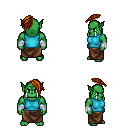
a pixel art fantasy rpg character, male body template, orc, green skin, teal sleeveless shirt, robe skirt, brunette long mohawk hairstyle, white cloth bandages, four views (front, back, left, right), 2x2 character sprite sheet, small pixel art, hard edges, no anti-aliasing